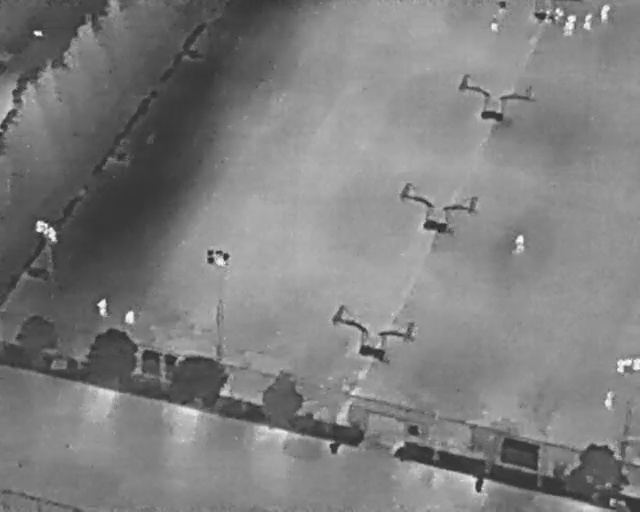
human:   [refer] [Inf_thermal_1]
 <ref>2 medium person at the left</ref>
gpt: <box>[[13, 58, 17, 61, 2], [18, 60, 21, 63, 2]]</box>

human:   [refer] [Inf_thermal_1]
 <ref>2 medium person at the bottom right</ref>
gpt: <box>[[95, 70, 98, 72, 2], [93, 77, 96, 78, 2]]</box>

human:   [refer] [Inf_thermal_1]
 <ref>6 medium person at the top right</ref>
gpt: <box>[[75, 4, 78, 5, 2], [77, 0, 79, 2, 2], [85, 1, 88, 4, 2], [87, 4, 90, 6, 2], [90, 3, 93, 4, 2], [92, 1, 96, 3, 2]]</box>

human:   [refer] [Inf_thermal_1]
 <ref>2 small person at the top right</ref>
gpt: <box>[[84, 2, 86, 4, 2], [88, 3, 90, 4, 2]]</box>

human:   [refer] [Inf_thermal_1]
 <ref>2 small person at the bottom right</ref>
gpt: <box>[[97, 69, 98, 71, 2], [98, 70, 100, 71, 2]]</box>